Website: home-depot
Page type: receipt
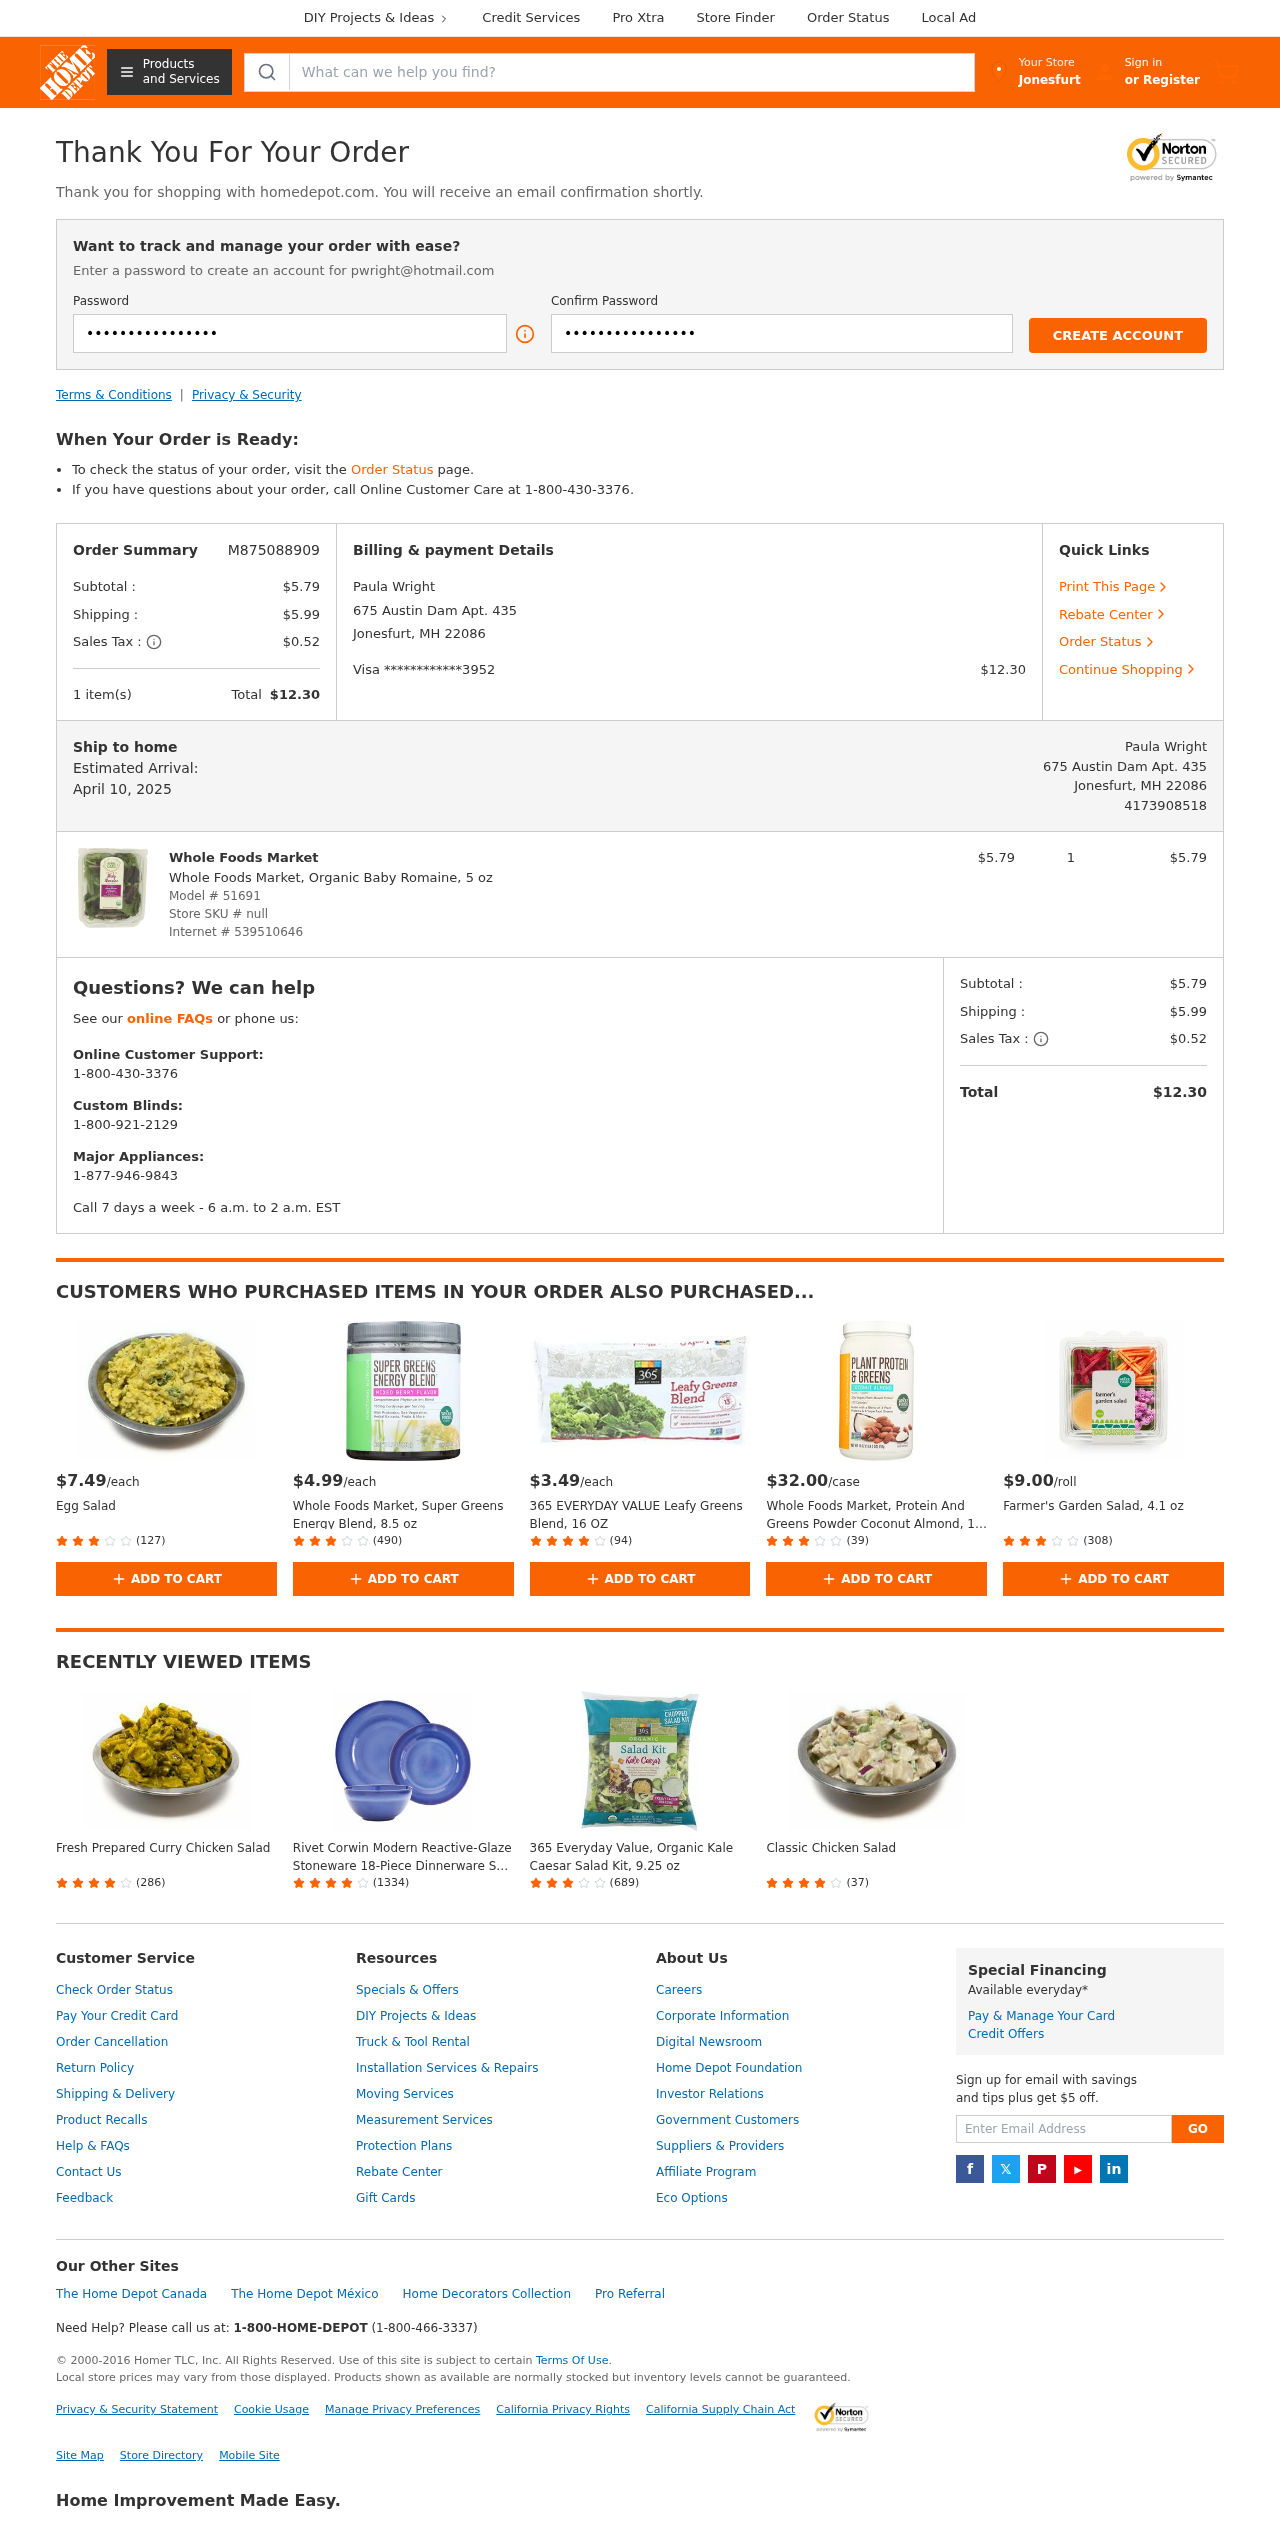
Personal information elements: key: PII_CARD_LAST4
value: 3952
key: PII_CARD_TYPE
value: Visa
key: PII_CITY
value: Jonesfurt
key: PII_EMAIL
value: pwright@hotmail.com
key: PII_FULLNAME
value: Paula Wright
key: PII_PHONE
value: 4173908518
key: PII_STREET
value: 675 Austin Dam Apt. 435
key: PII_CITY_STATE_ZIP
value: Jonesfurt, MH 22086
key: PII_FULLNAME2
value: Paula Wright
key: PII_STREET2
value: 675 Austin Dam Apt. 435
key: PII_CITY_STATE_ZIP2
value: Jonesfurt, MH 22086
Product elements: key: PRODUCT1_BRAND
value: Whole Foods Market
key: PRODUCT1_NAME
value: Whole Foods Market, Organic Baby Romaine, 5 oz
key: PRODUCT1_PRICE
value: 5.79
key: PRODUCT1_QUANTITY
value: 1
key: PRODUCT2_PRICE
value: $7.49
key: PRODUCT2_NAME
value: Egg Salad
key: PRODUCT2_NUM_RATINGS
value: (127)
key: PRODUCT3_PRICE
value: $4.99
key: PRODUCT3_NAME
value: Whole Foods Market, Super Greens Energy Blend, 8.5 oz
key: PRODUCT3_NUM_RATINGS
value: (490)
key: PRODUCT4_PRICE
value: $3.49
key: PRODUCT4_NAME
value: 365 EVERYDAY VALUE Leafy Greens Blend, 16 OZ
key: PRODUCT4_NUM_RATINGS
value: (94)
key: PRODUCT5_PRICE
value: $32.00
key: PRODUCT5_NAME
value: Whole Foods Market, Protein And Greens Powder Coconut Almond, 18 Ounce
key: PRODUCT5_NUM_RATINGS
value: (39)
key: PRODUCT6_PRICE
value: $9.00
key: PRODUCT6_NAME
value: Farmer's Garden Salad, 4.1 oz
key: PRODUCT6_NUM_RATINGS
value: (308)
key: PRODUCT7_NAME
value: Fresh Prepared Curry Chicken Salad
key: PRODUCT7_NUM_RATINGS
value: (286)
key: PRODUCT8_NAME
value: Rivet Corwin Modern Reactive-Glaze Stoneware 18-Piece Dinnerware Set, Service for 6, Atacama Blue
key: PRODUCT8_NUM_RATINGS
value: (1334)
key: PRODUCT9_NAME
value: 365 Everyday Value, Organic Kale Caesar Salad Kit, 9.25 oz
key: PRODUCT9_NUM_RATINGS
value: (689)
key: PRODUCT10_NAME
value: Classic Chicken Salad
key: PRODUCT10_NUM_RATINGS
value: (37)
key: PRODUCT_MODEL_NUMBER
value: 51691
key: PRODUCT_INTERNET_NUMBER
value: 539510646
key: PRODUCT1_LINE_TOTAL
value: $5.79
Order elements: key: ORDER_ID
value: M875088909
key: ORDER_SUBTOTAL
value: $5.79
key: ORDER_SHIPPING_COST
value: $5.99
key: ORDER_TAX
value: $0.52
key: ORDER_NUM_ITEMS
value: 1 item(s)
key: ORDER_TOTAL
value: $12.30
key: ORDER_DELIVERY_DATE
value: April 10, 2025
Search elements: key: HEADER_SEARCH
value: What can we help you find?
Other elements: key: STORE_SKU
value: null